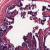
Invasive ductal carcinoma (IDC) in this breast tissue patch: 0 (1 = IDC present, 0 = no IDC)